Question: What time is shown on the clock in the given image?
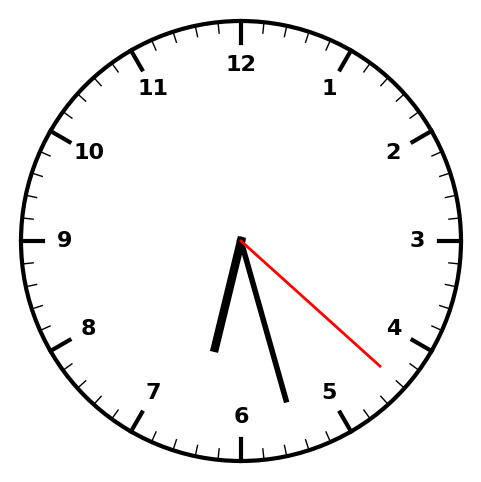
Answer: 06:27:22